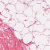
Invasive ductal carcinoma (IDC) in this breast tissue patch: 0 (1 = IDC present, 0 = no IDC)